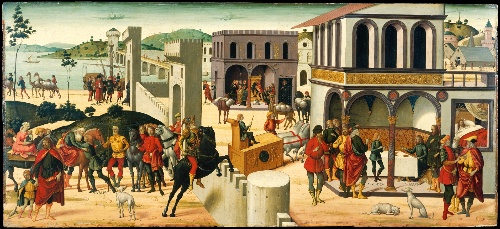
Title: The Story of Joseph
Artist: Biagio d'Antonio
Artist bio: Italian, Florentine, active by 1472–died 1516
Object type: Painting
Classification: Paintings
Medium: Tempera on wood
Dimensions: 27 x 59 in. (68.6 x 149.9 cm)
Department: European Paintings
Credit line: The Friedsam Collection, Bequest of Michael Friedsam, 1931
Accession year: 1932
Repository: Metropolitan Museum of Art, New York, NY
Tags: Men|Women|Camels|Dogs|Horses